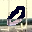
Label: 0